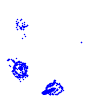
Particle: pion